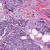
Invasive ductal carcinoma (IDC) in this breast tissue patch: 1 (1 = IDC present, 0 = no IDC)